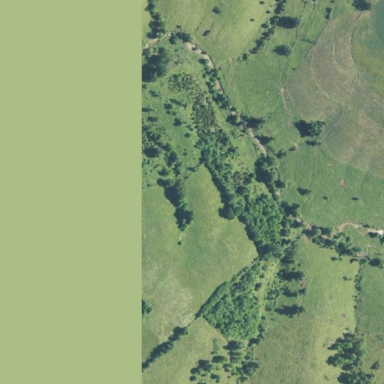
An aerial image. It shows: Serene woodland landscape.